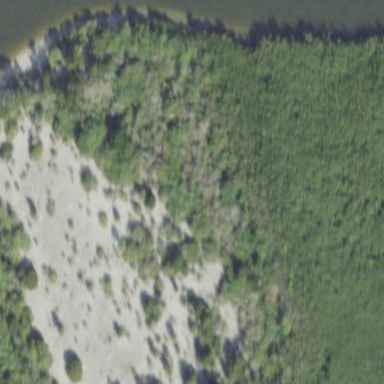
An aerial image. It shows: Natural area covered with sand.